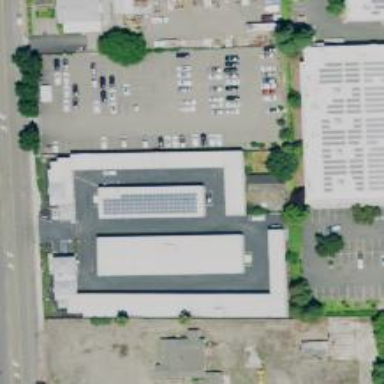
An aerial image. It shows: Storage rental shop.